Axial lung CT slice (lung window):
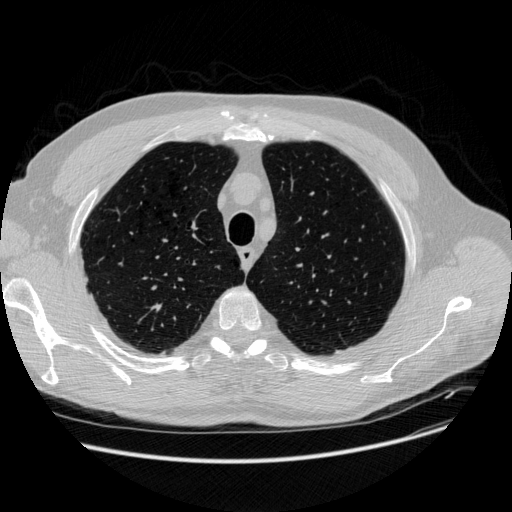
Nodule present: no